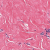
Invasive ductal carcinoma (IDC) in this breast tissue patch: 0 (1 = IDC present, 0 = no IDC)